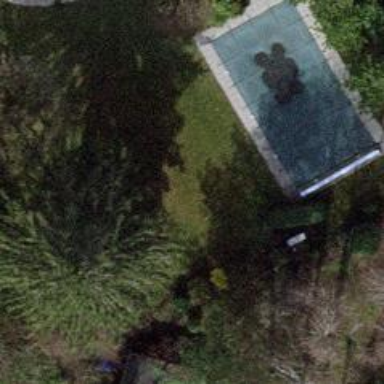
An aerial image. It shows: Swimming pool located in leisure land.